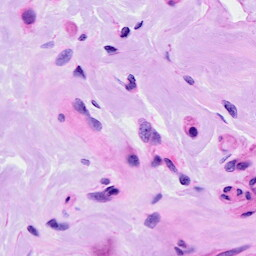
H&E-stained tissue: Ovarian